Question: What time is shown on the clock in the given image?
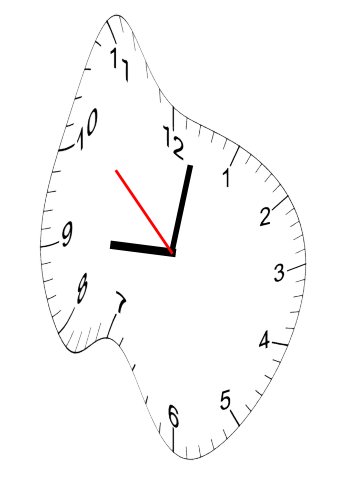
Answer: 09:01:52